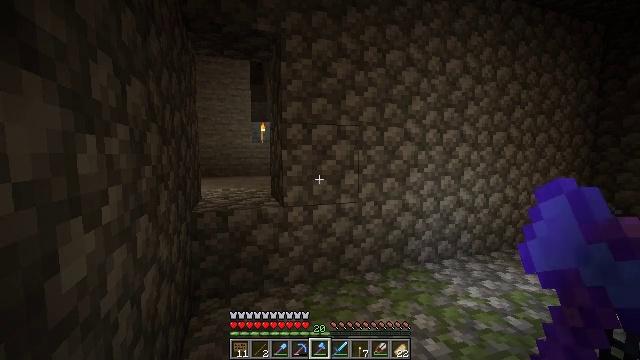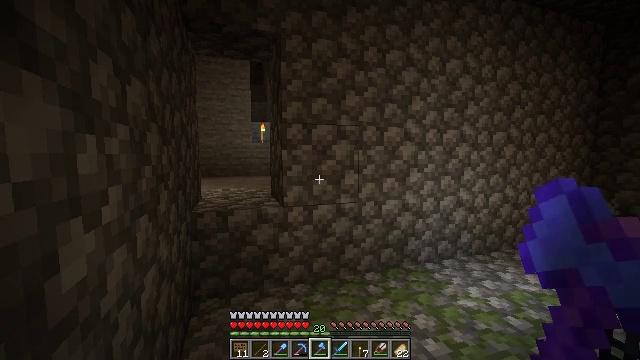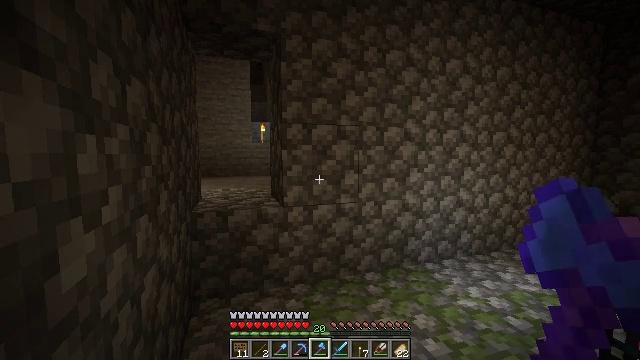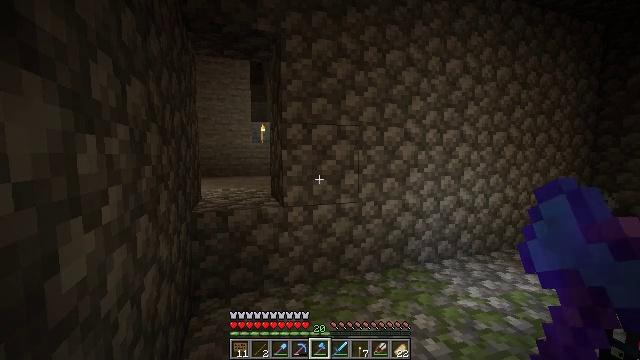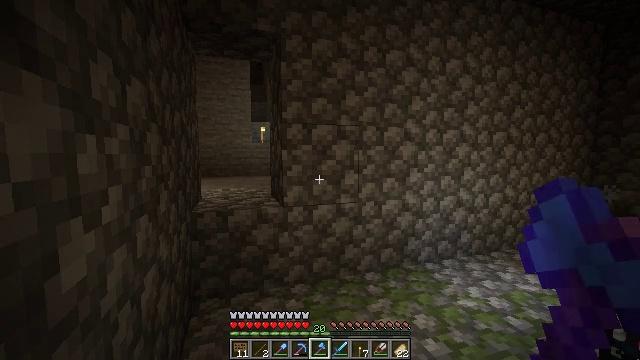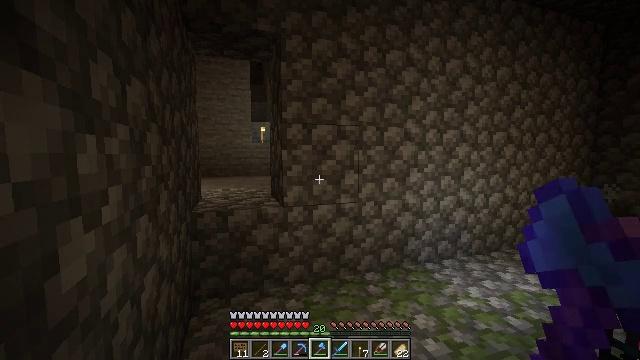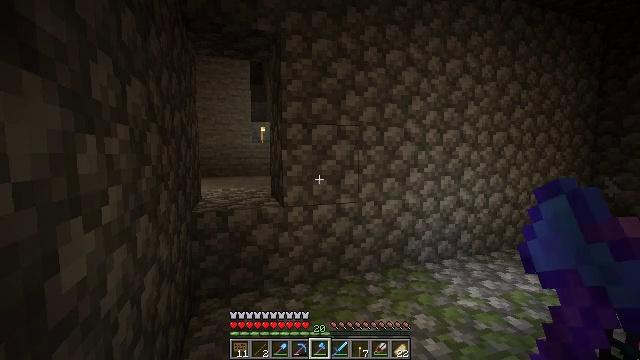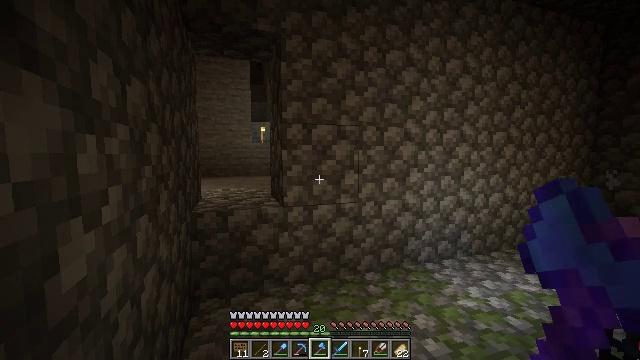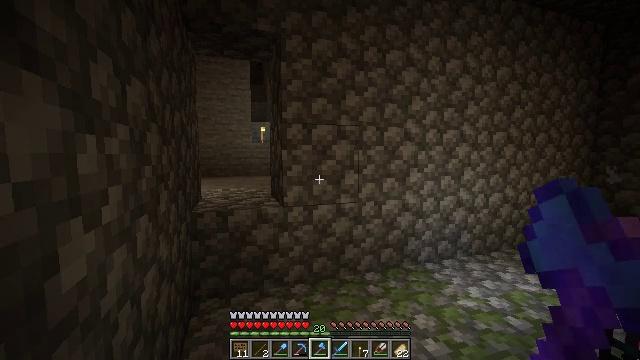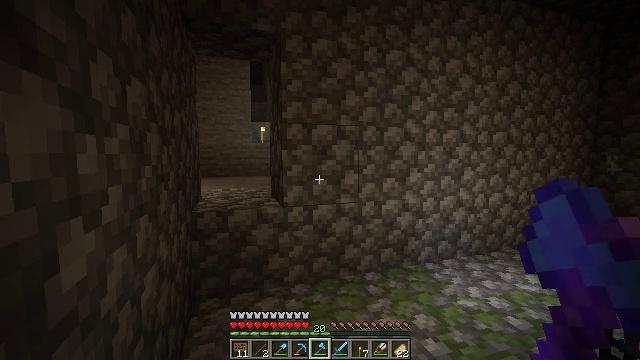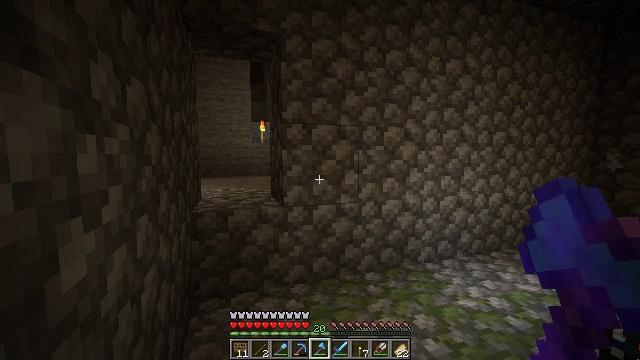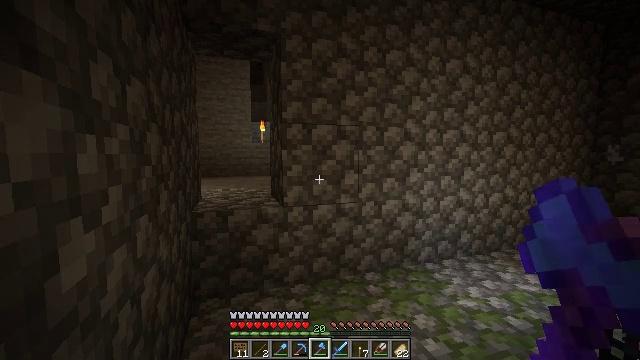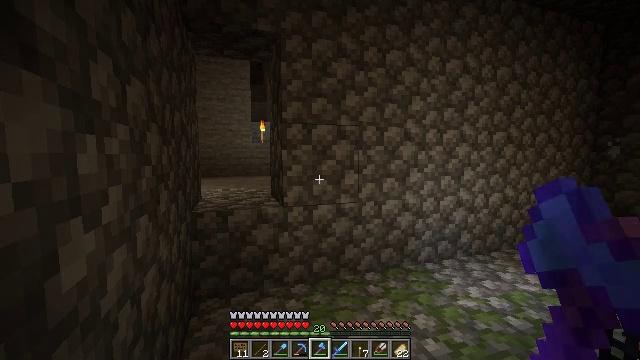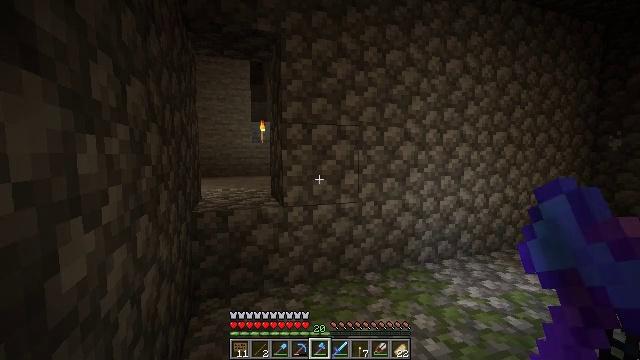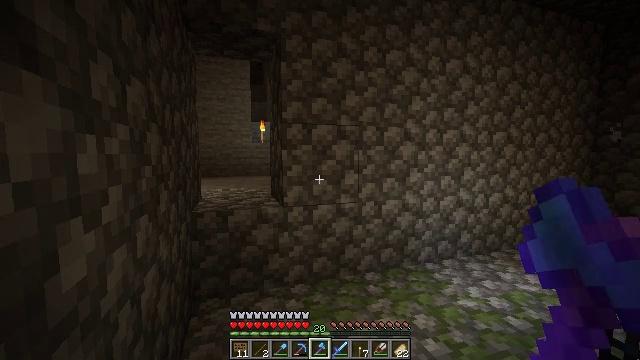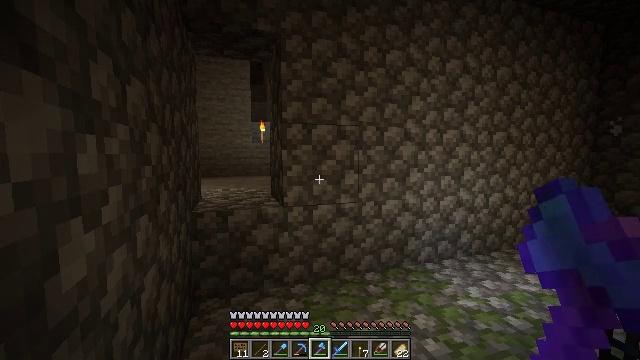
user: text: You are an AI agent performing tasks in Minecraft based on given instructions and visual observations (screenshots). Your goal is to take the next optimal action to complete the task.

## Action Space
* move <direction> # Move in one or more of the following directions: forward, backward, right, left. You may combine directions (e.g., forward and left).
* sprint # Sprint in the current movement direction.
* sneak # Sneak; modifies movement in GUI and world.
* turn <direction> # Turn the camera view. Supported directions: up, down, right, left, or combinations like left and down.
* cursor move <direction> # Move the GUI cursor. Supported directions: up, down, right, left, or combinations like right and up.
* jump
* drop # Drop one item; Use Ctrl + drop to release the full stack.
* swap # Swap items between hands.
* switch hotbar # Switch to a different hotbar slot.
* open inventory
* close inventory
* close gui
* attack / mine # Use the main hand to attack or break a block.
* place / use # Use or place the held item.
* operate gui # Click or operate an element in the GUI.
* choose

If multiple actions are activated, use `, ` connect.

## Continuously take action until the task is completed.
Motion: motion action
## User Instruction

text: Gather the torch from its position.
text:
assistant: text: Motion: no_op
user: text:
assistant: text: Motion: no_op
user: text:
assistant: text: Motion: no_op
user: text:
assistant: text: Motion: no_op
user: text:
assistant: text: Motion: no_op
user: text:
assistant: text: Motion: no_op
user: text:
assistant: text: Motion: no_op
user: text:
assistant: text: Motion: no_op
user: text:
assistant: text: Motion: no_op
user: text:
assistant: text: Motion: no_op
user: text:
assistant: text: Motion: no_op
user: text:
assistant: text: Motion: no_op
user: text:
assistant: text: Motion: no_op
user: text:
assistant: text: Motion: no_op
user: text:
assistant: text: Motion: no_op
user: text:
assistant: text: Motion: no_op
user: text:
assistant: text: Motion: no_op
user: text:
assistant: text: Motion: no_op
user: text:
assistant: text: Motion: no_op
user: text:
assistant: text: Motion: no_op
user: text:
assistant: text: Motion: no_op
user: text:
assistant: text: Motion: no_op
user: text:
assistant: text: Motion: no_op
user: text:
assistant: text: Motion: no_op
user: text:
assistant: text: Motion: no_op
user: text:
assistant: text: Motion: no_op
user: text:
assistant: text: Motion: no_op
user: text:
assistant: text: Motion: no_op
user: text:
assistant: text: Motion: no_op
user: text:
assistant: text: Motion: no_op